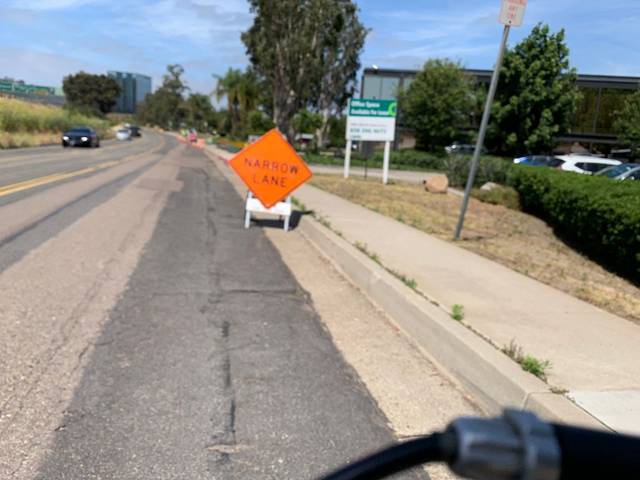
Region: United States
Coordinates: 32.778, -117.119